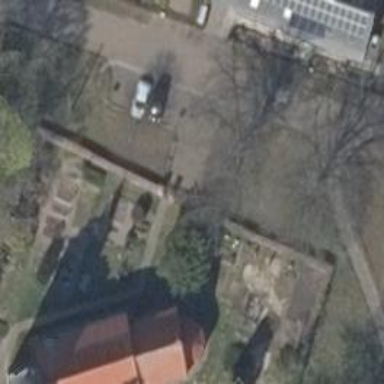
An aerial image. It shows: Graveyard with graves.